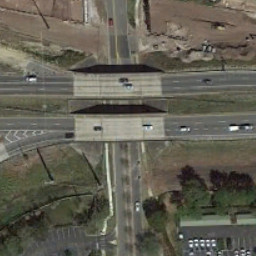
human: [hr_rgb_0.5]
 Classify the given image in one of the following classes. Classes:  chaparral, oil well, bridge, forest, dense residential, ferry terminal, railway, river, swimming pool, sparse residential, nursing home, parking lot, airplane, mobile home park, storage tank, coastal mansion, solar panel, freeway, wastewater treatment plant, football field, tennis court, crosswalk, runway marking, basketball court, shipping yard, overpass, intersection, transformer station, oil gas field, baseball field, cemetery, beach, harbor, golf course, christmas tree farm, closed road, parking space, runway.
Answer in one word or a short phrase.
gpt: overpass